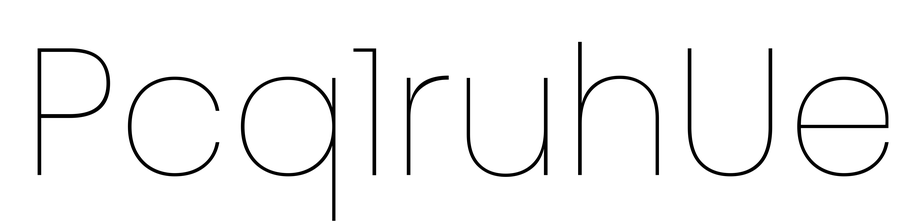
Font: Poppins-Thin